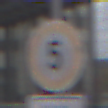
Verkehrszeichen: Geschwindigkeit5
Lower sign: HinweiseAufGefahrenDurchVerbaleAngabe7
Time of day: MorningAfternoon
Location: Outdoor (Urban)
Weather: Overcast
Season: NotSpecified
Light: Natural